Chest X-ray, AP view. Patient: 59 years old, sex M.
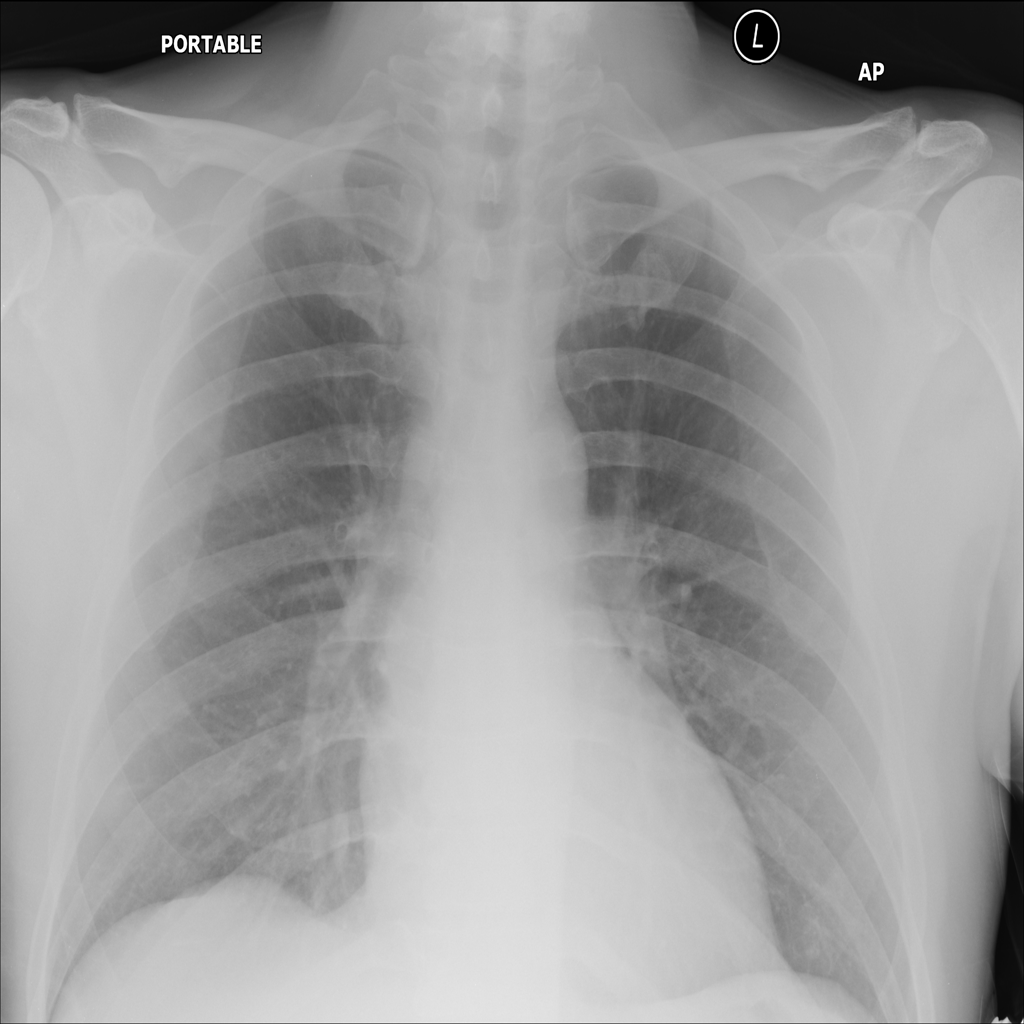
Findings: No Finding